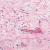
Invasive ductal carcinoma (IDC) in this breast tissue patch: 0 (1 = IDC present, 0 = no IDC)